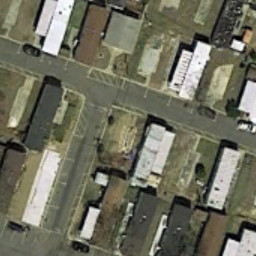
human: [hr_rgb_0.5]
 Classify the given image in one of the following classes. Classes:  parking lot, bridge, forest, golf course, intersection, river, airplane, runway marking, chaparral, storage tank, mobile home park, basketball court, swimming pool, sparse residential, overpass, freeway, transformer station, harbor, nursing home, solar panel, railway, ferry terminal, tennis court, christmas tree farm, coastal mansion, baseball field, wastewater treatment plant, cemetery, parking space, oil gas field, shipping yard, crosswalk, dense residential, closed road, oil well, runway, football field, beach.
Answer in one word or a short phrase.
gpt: mobile home park